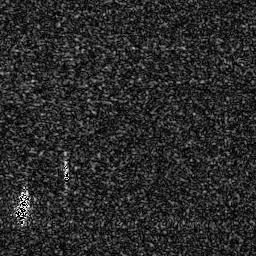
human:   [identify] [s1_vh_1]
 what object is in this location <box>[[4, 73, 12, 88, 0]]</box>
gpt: <ref>1 medium ship at the bottom left</ref>